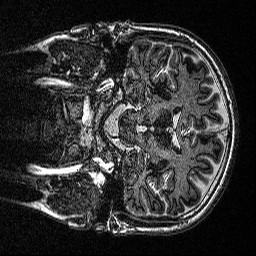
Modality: MP2RAGE
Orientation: coronal
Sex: male
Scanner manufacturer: siemens
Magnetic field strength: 3 T
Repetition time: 5 s
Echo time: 0.00292 s